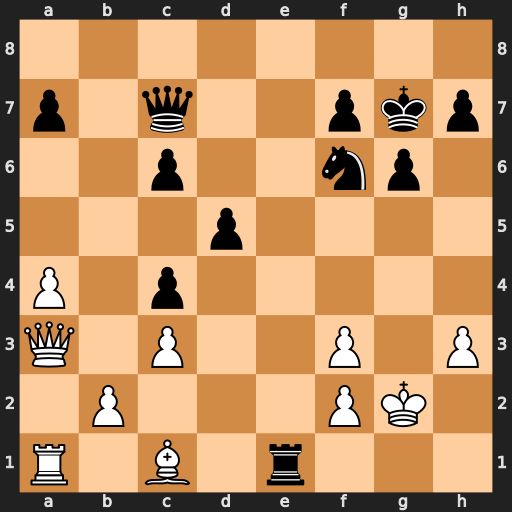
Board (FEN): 8/p1q2pkp/2p2np1/3p4/P1p5/Q1P2P1P/1P3PK1/R1B1r3
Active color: w
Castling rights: -
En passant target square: -
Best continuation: Bh6+ Kxh6 Qf8+ Kh5 Rxe1